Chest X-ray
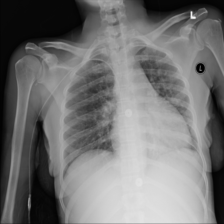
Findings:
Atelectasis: negative
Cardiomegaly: negative
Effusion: negative
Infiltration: negative
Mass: negative
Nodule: negative
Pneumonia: negative
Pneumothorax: negative
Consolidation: negative
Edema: negative
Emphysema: negative
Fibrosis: negative
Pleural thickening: negative
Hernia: negative